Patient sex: F
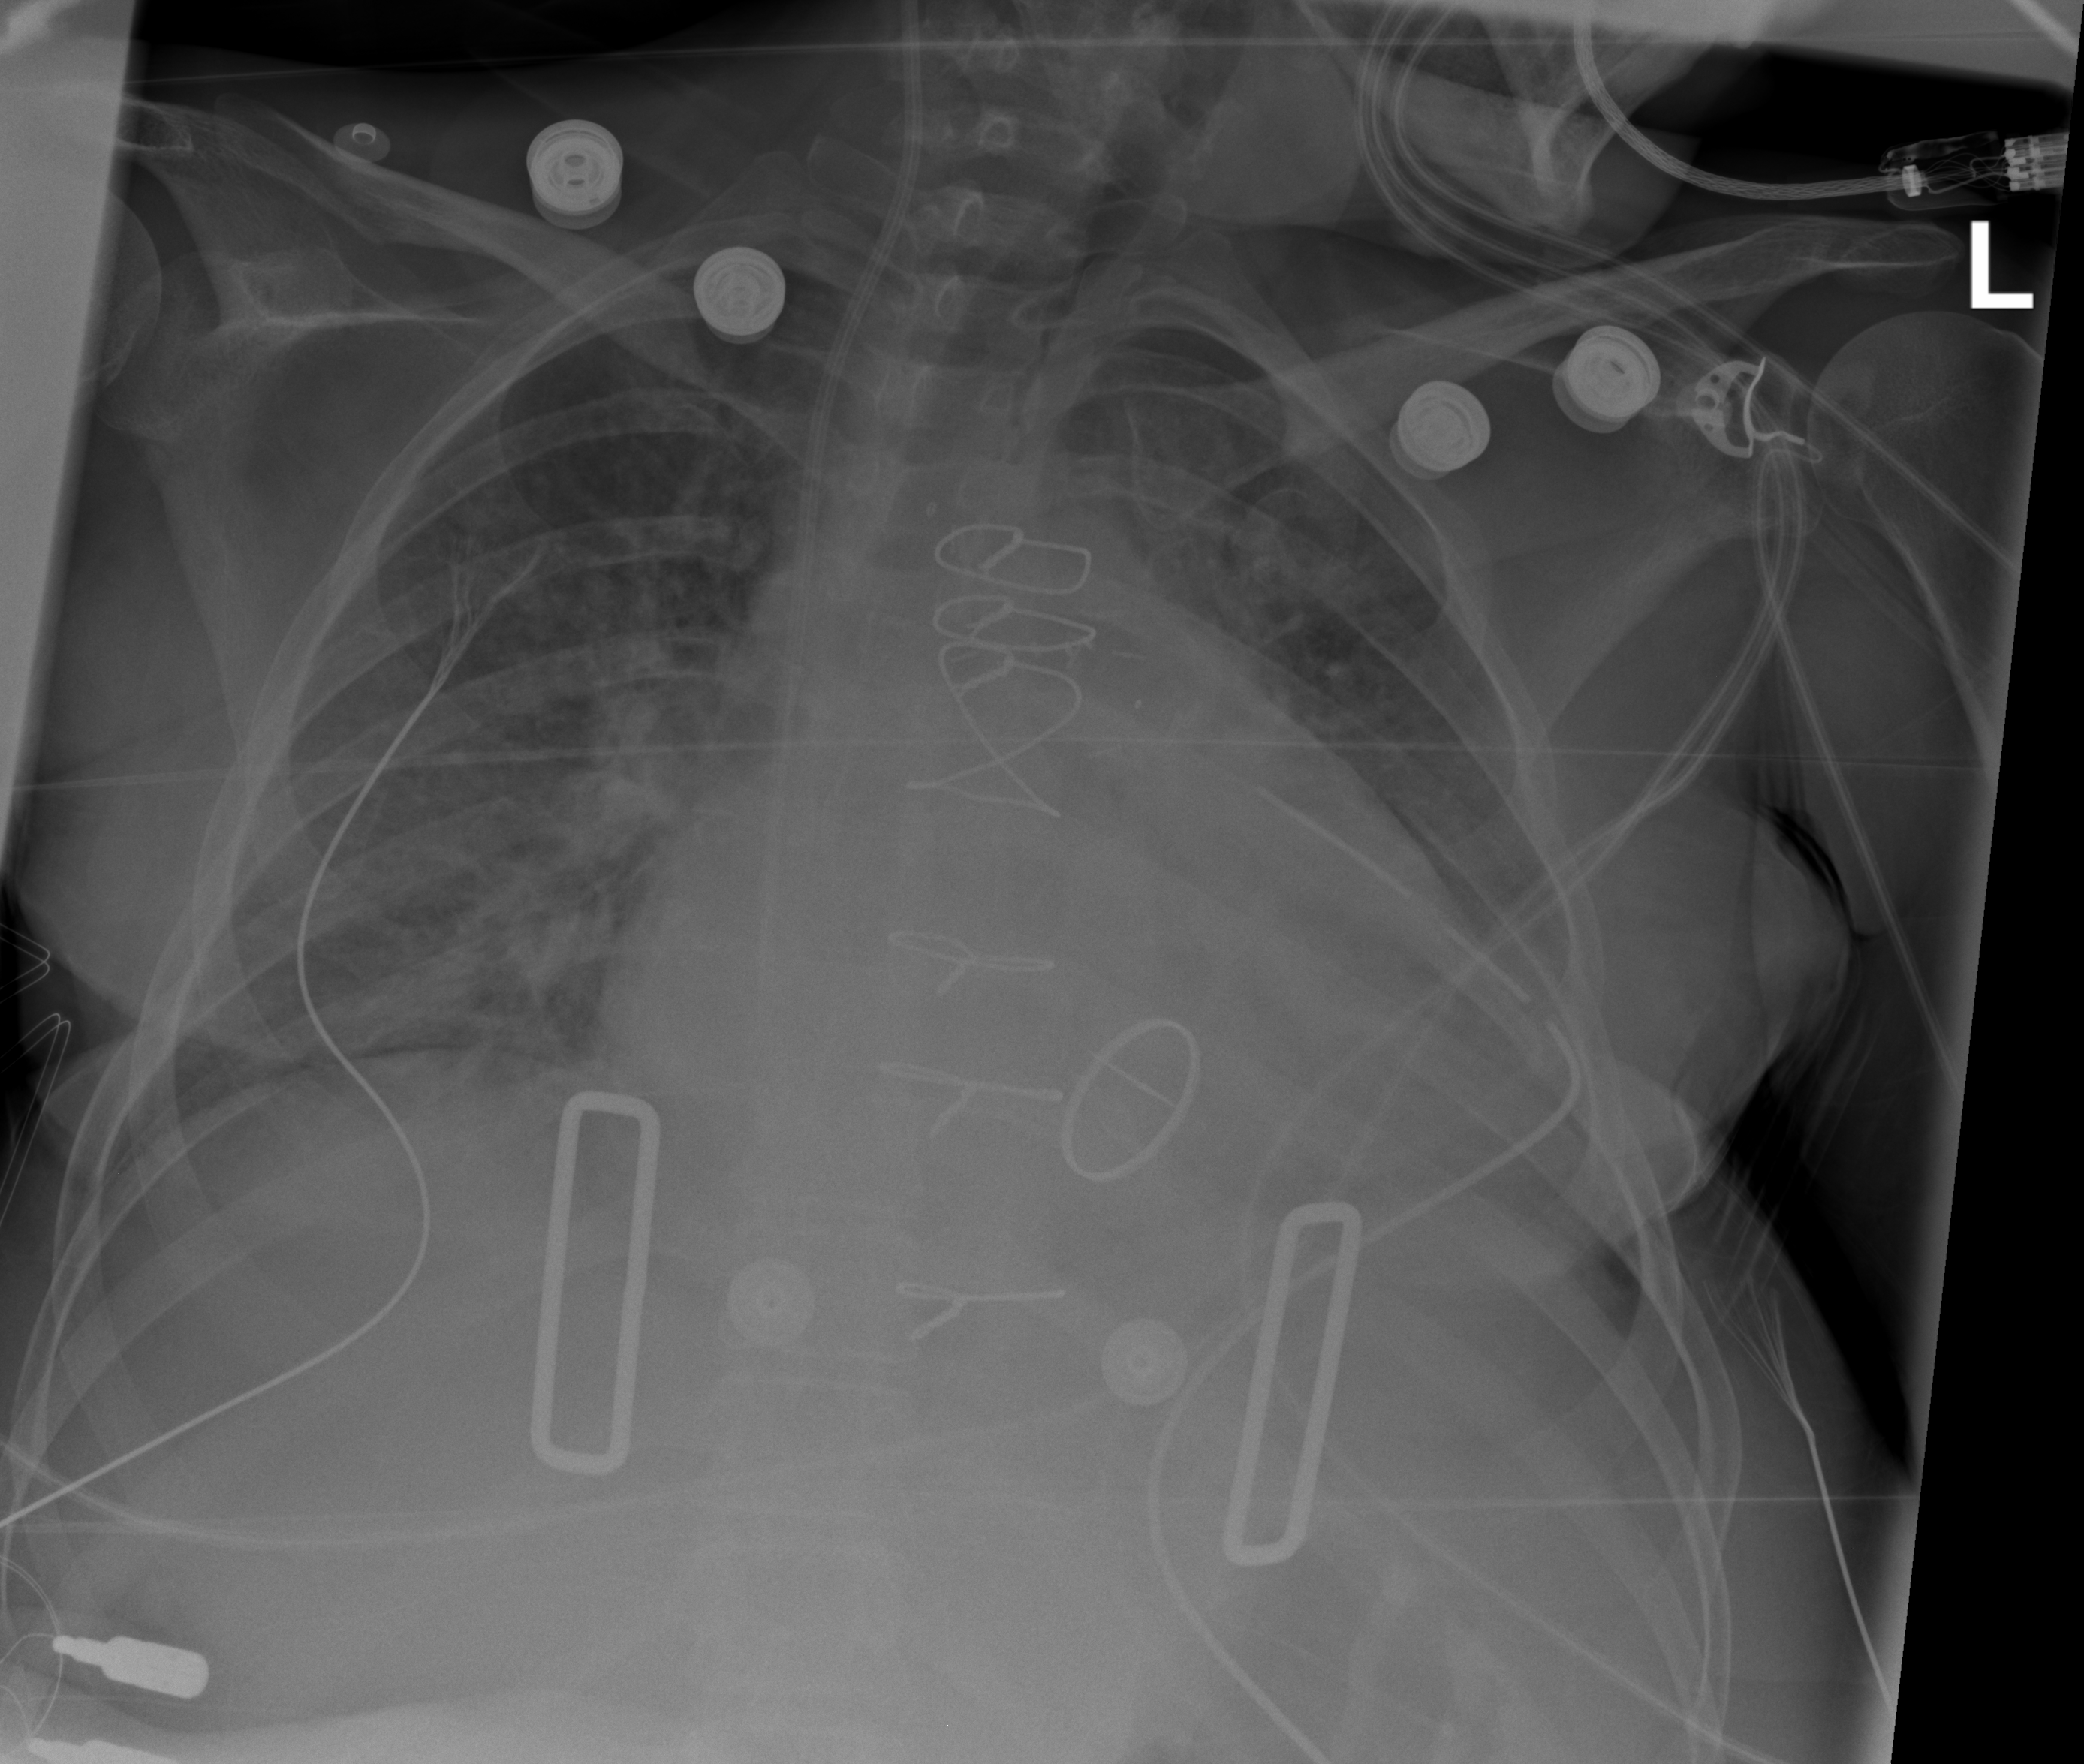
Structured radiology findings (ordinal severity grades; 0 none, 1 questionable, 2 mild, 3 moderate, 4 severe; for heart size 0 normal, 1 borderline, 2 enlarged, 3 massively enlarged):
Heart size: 2
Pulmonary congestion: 0
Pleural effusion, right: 2
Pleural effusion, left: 2
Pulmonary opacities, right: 2
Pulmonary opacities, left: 0
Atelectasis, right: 2
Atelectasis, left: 2